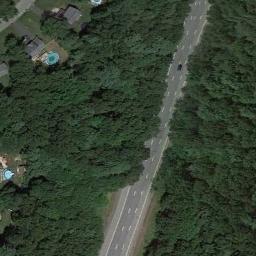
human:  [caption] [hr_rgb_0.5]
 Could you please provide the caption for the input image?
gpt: The freeway goes through the forest with a car .

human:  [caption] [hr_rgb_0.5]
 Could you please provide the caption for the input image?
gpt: A straight freeway goes through the forest with some houses and pools .

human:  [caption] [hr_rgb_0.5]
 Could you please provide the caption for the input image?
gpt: The freeway is surrounded by a large green forest and there are many buildings, And there is a car on the freeway .

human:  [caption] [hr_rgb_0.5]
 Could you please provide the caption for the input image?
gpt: There was only one car on the motorway .

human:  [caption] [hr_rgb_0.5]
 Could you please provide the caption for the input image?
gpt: The freeway goes through a dense green forest .